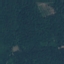
Land use / land cover class: Forest